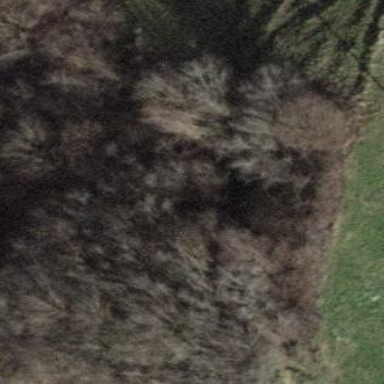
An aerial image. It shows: Patch of scrub vegetation.